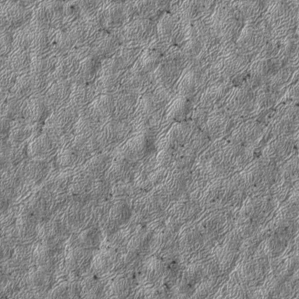
Label: frost